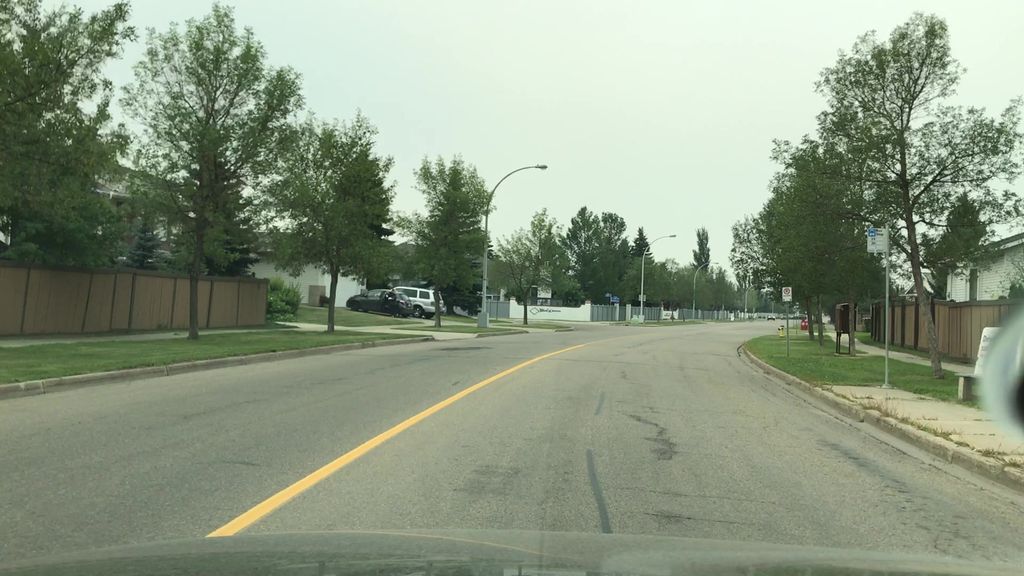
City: edmonton